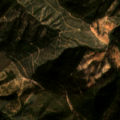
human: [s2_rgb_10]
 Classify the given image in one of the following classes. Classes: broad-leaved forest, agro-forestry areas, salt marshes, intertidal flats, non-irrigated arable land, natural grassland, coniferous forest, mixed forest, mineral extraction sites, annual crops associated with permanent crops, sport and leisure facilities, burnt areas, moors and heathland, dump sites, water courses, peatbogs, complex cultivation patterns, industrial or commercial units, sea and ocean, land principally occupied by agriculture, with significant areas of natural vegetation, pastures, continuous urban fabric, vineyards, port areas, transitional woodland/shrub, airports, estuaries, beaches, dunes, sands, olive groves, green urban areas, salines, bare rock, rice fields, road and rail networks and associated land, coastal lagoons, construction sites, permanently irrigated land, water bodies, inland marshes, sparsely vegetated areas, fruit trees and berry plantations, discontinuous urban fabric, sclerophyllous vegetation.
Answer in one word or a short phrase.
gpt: broad-leaved forest, sclerophyllous vegetation, transitional woodland/shrub